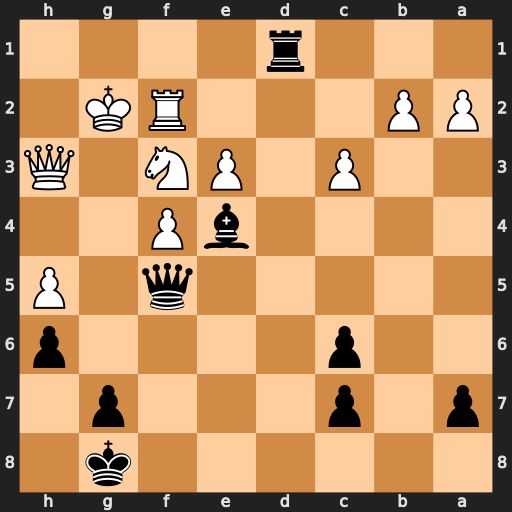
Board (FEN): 6k1/p1p3p1/2p4p/5q1P/4bP2/2P1PN1Q/PP3RK1/3r4
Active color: b
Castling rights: -
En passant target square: -
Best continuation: Rg1+ Kh2 Rh1+ Kxh1 Qxh3+